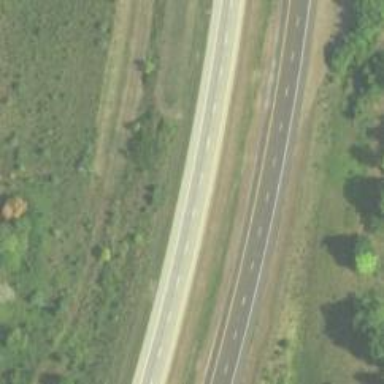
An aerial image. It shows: This image shows trunk highway that functions as expressway.